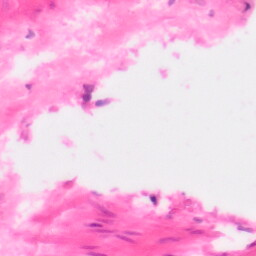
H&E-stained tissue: Colon